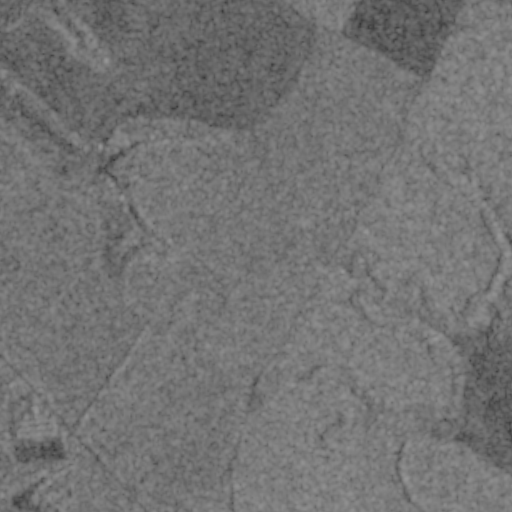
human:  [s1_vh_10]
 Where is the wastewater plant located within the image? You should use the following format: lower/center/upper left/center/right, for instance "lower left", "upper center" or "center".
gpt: The wastewater plant is located in the lower left of the image.
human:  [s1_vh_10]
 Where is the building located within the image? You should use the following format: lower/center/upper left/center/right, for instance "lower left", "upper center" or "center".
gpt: There is no building in the image.

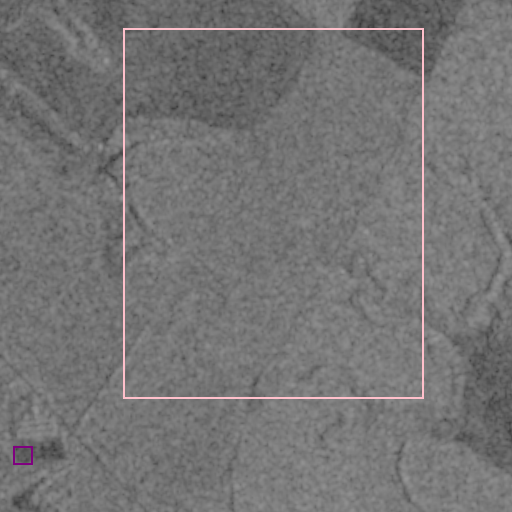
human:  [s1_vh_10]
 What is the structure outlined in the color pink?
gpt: The structure outlined in pink is a crop field.
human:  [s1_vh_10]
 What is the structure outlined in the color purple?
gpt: The structure outlined in purple is a wastewater plant.
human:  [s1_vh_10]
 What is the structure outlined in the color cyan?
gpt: There is no cyan outline.